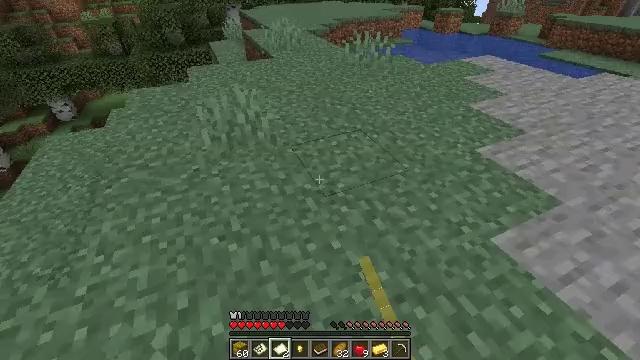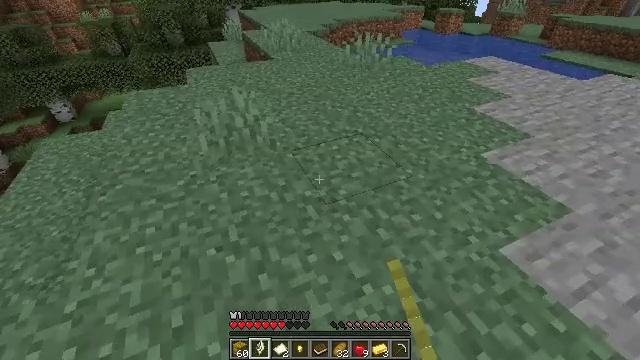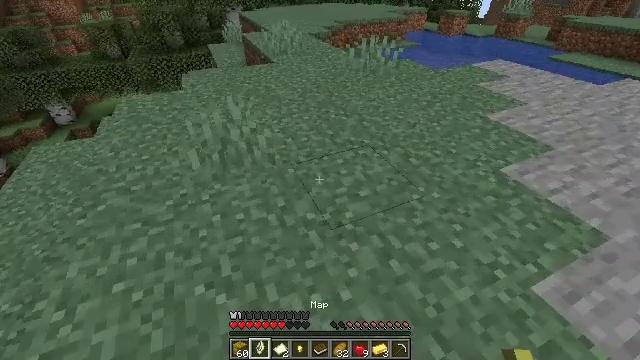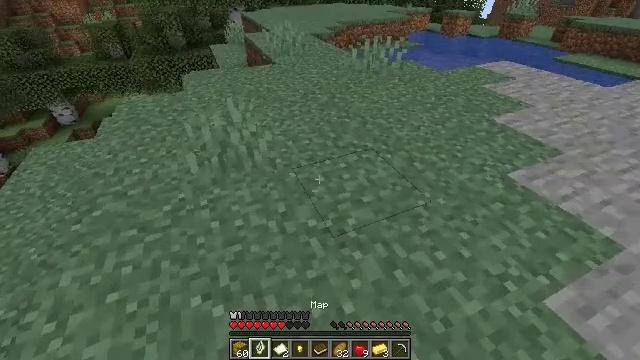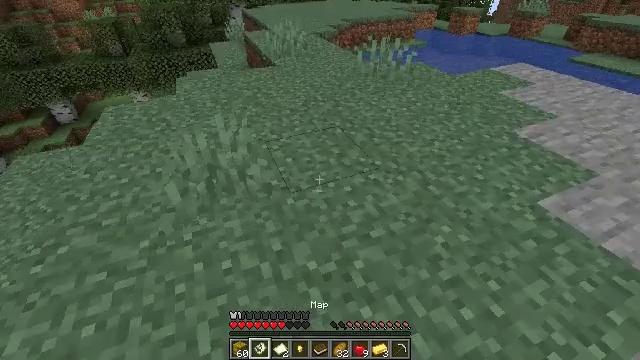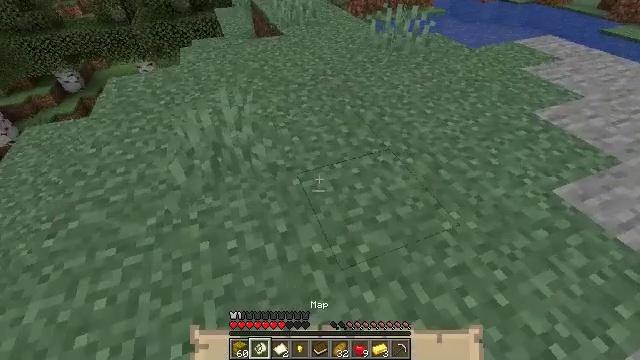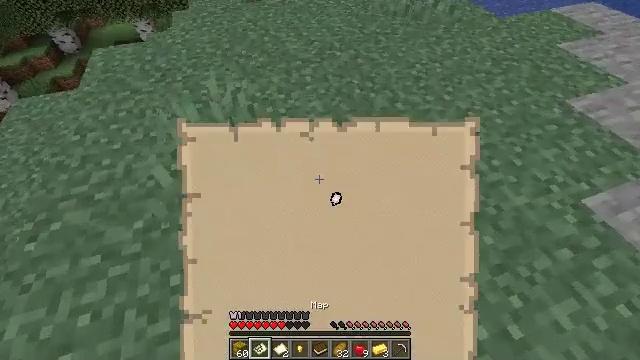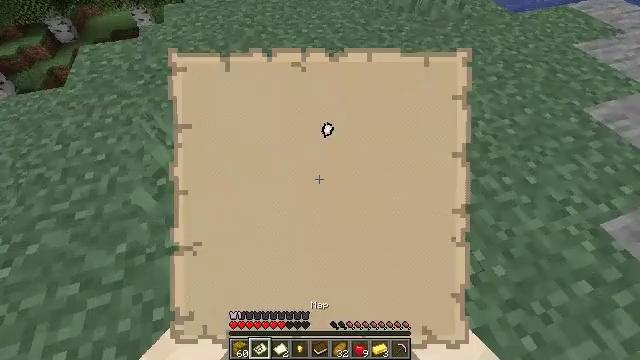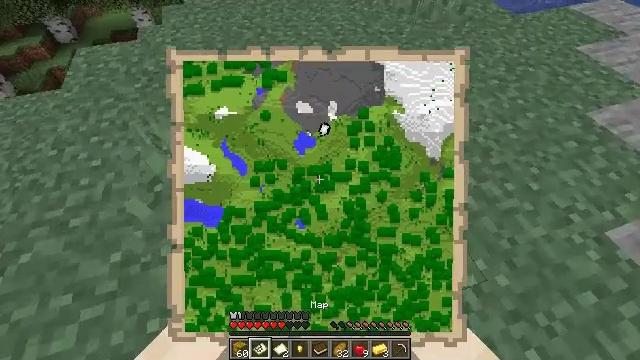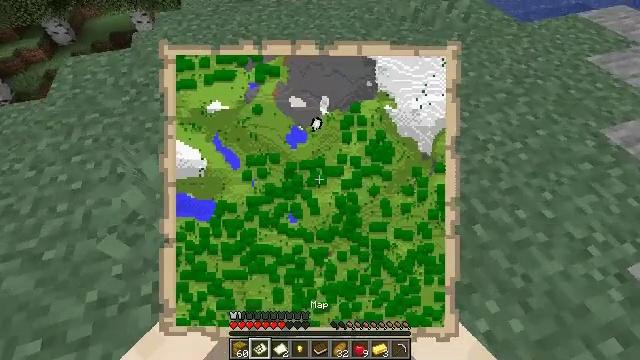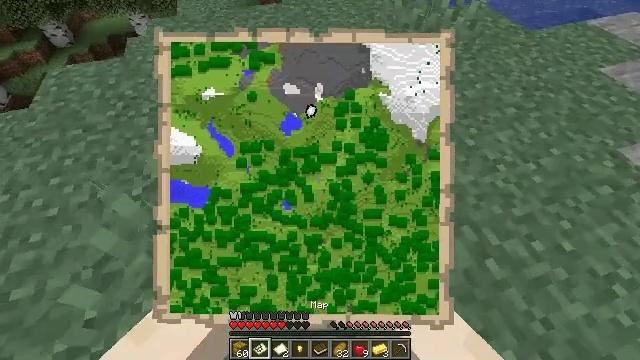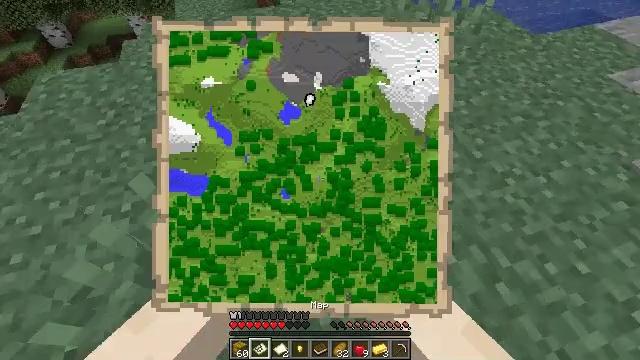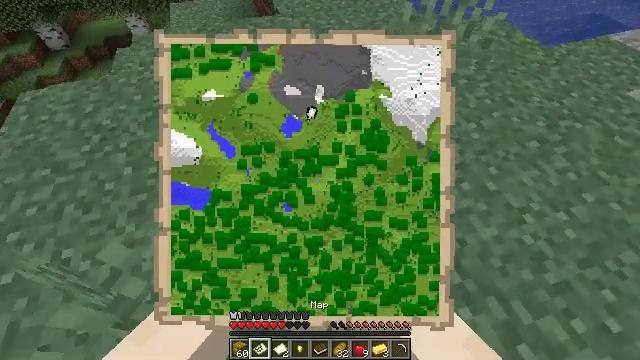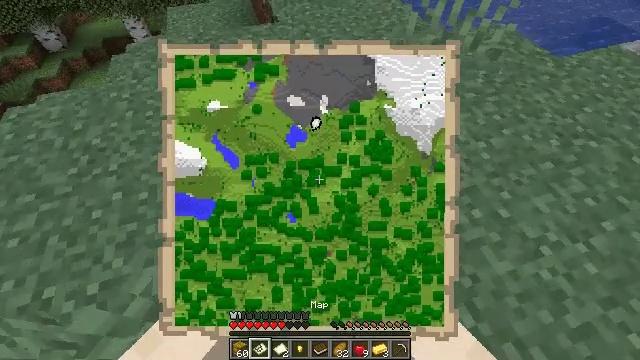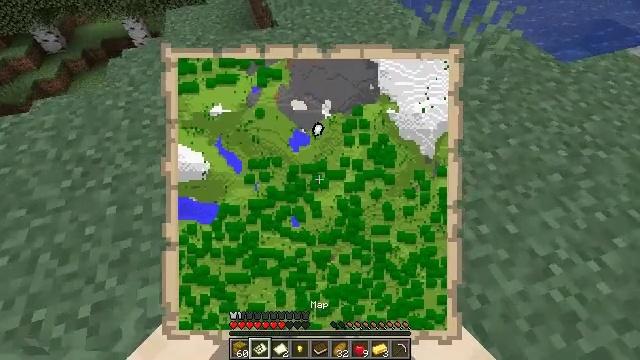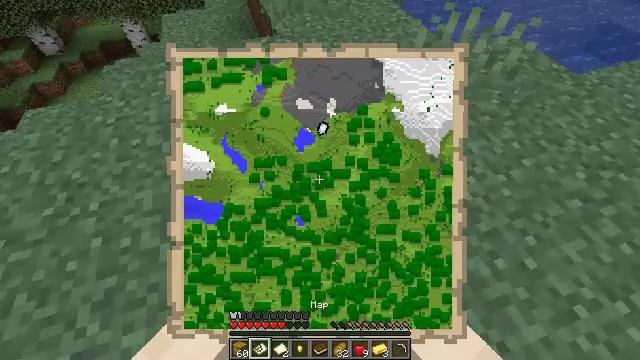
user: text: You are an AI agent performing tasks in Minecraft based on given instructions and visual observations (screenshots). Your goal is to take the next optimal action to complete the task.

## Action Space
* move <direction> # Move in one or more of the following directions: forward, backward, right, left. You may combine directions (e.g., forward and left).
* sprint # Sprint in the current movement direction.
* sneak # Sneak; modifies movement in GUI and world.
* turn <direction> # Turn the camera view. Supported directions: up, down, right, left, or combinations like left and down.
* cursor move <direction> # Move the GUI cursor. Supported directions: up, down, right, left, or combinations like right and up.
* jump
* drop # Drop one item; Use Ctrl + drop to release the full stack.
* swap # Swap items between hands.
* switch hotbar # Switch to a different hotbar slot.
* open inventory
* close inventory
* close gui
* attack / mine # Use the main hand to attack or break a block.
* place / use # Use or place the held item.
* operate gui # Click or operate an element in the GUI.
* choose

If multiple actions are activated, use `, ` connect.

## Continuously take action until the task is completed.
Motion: motion action
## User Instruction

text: Drop a filled map.
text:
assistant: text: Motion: move forward, switch to hotbar 2
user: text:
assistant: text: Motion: move forward, switch to hotbar 2
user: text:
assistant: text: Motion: move forward, switch to hotbar 2
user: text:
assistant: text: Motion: move forward
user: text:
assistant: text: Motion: move forward, turn left and down
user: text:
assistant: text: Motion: move forward, turn left and down
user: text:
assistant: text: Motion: move forward, turn down
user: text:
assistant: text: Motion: move forward
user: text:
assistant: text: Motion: move forward
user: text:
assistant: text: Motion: move forward
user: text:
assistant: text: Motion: move forward
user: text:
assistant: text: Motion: move forward
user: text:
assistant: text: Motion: move forward
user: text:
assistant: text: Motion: move forward
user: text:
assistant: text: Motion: no_op
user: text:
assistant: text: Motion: move forward
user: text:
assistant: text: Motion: move forward
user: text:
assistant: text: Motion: no_op
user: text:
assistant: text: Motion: move forward
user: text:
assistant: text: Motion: move forward
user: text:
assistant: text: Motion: move forward
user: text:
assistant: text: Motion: move forward
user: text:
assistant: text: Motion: move forward
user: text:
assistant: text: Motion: move forward
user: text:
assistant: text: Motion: move forward
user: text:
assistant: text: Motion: move forward
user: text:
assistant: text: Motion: move forward, turn up
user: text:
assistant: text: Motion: move forward, turn left and up
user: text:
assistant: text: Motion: move forward, turn left and up
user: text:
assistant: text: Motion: move forward, turn up, jump